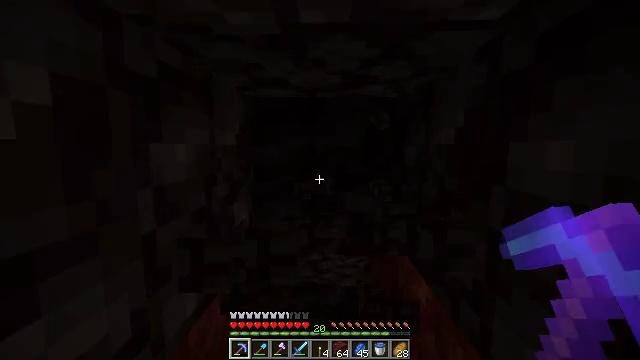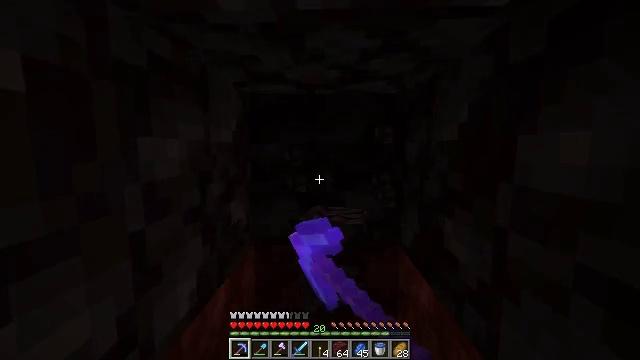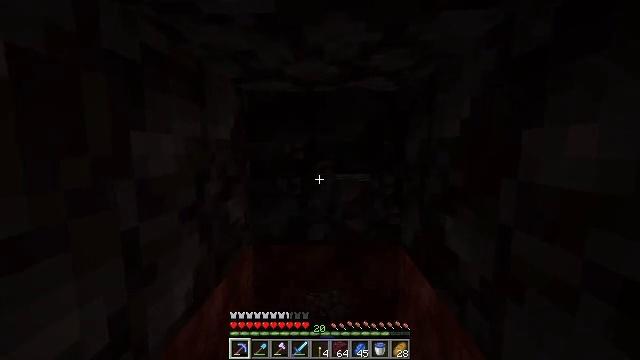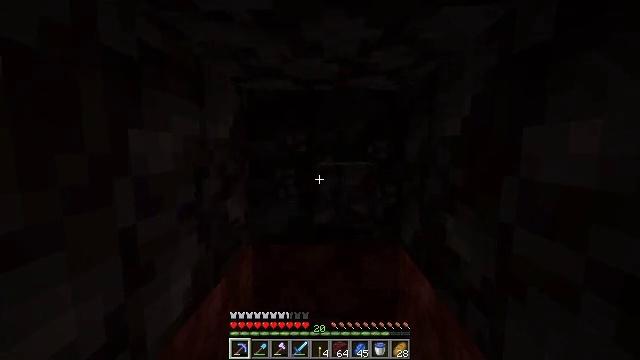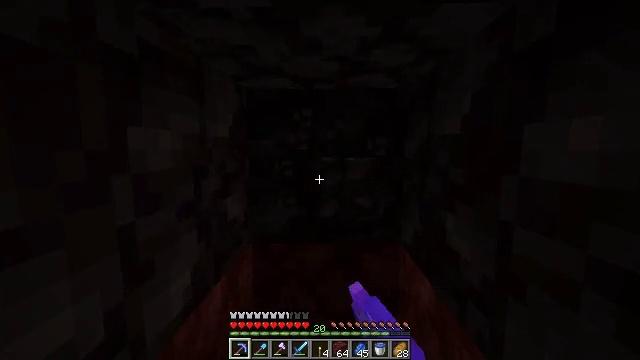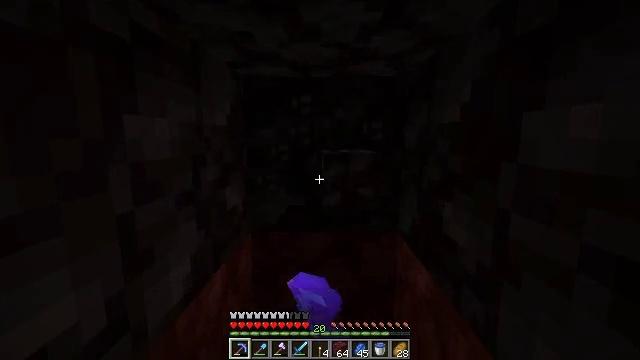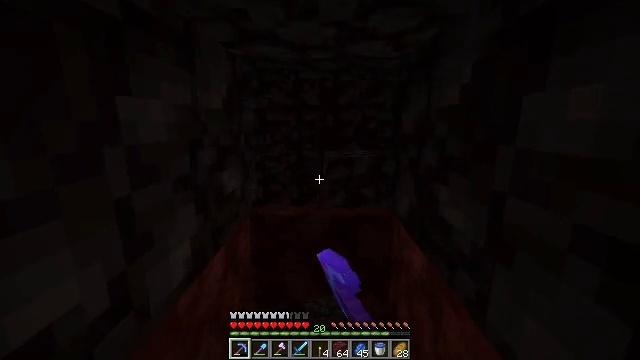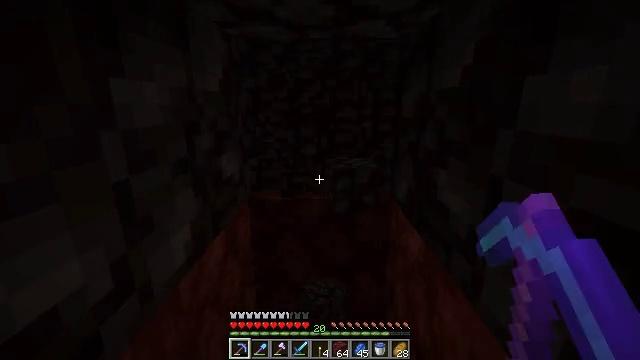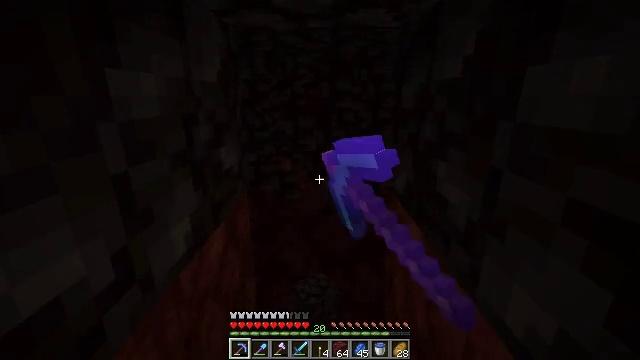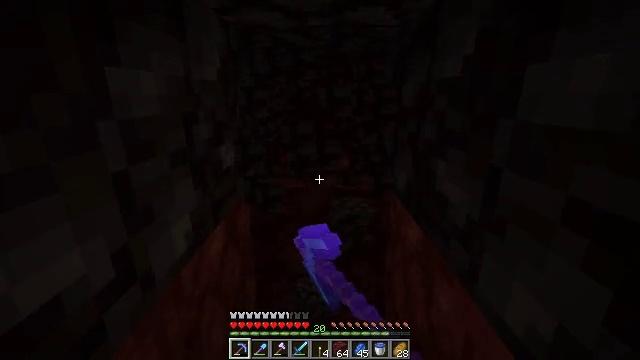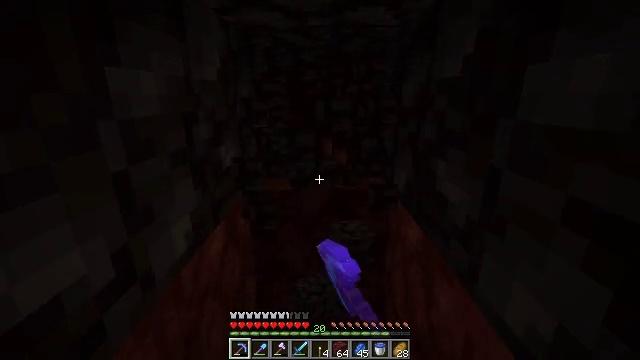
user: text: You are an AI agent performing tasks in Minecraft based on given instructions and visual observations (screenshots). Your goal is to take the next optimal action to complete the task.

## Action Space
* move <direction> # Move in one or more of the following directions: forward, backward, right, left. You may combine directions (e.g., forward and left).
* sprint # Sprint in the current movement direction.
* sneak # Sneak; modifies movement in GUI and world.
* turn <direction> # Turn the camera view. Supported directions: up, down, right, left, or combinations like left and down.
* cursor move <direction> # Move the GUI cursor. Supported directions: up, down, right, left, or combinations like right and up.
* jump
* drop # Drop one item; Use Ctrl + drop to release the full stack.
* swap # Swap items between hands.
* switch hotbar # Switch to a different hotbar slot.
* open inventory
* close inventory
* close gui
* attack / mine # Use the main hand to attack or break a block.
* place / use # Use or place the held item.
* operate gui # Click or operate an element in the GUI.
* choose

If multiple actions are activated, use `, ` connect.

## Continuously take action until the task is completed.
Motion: motion action
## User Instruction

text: Gather blackstone for crafting.
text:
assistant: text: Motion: attack / mine
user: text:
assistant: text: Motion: attack / mine
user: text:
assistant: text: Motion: attack / mine
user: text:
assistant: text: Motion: attack / mine
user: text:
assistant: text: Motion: turn down, attack / mine
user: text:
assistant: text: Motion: turn down, attack / mine
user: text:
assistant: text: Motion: turn down, attack / mine
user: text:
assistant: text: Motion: turn down, attack / mine
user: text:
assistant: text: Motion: attack / mine
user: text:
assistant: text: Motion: attack / mine
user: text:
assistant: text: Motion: attack / mine